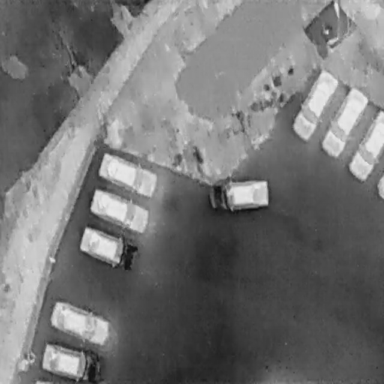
There are nine Cars in the infrared image.